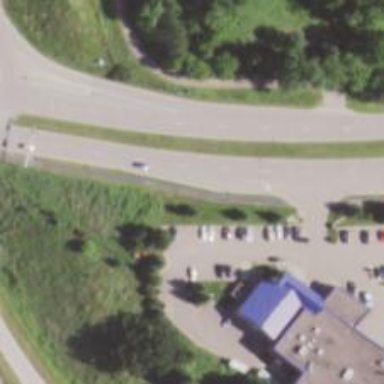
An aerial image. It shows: Asphalt cycleway.